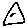
Label: triangle